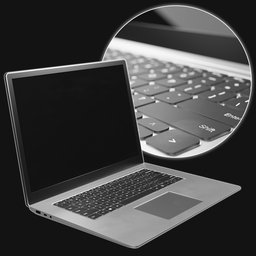
Label: electronics